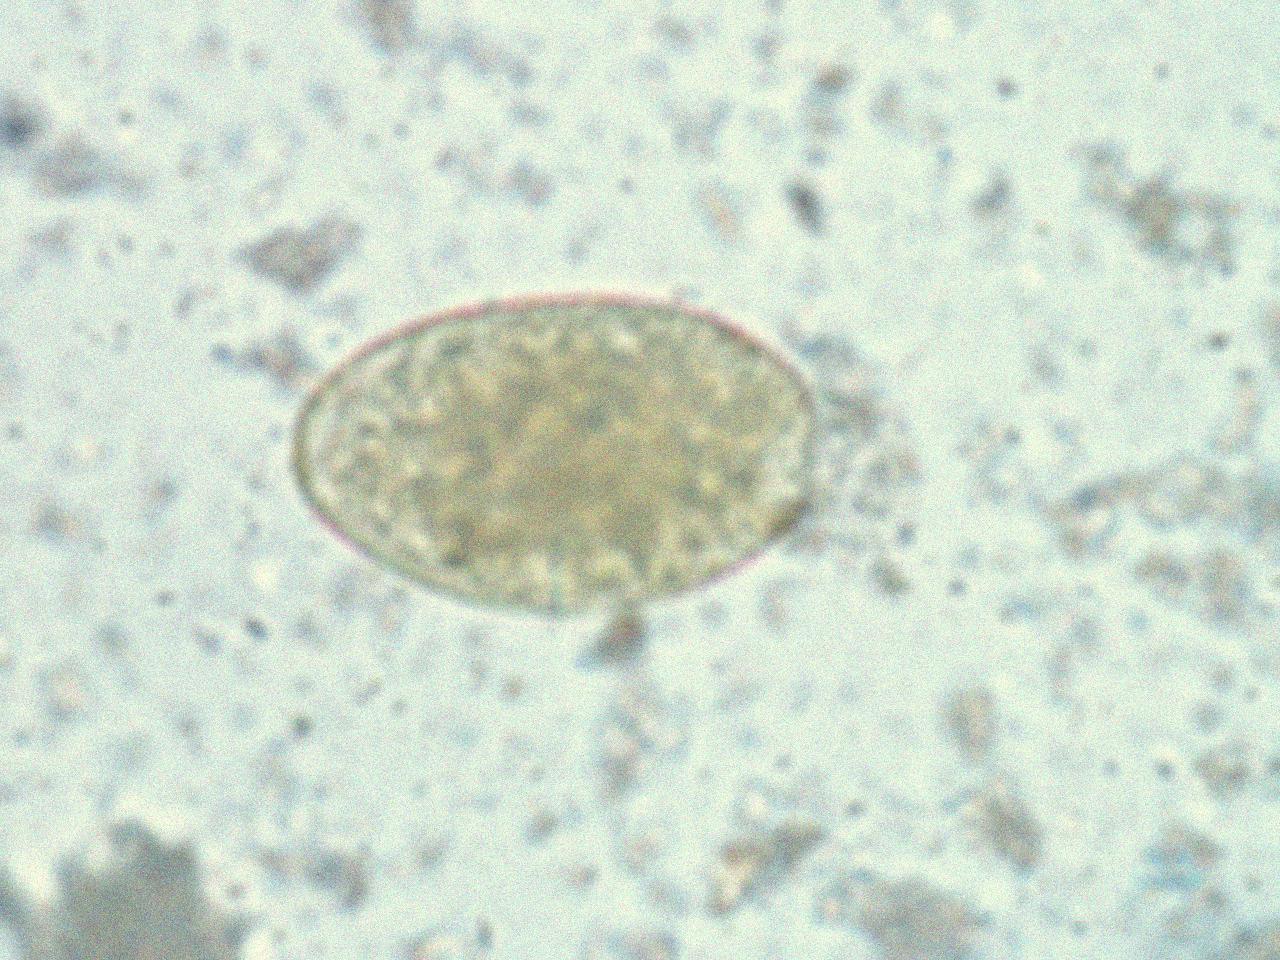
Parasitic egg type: Fasciolopsis buski